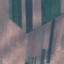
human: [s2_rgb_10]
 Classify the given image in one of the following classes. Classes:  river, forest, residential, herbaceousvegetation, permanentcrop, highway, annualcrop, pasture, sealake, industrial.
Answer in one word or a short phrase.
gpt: AnnualCrop